Field crop: maize
Growth stage: 2
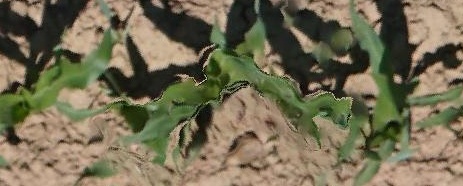
Species: maize